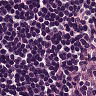
Metastatic tissue present: no